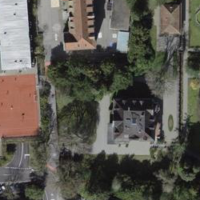
EUNIS habitat code: 53
Species observed at this site:
Tachymarptis melba
Fagus sylvatica
Picus viridis